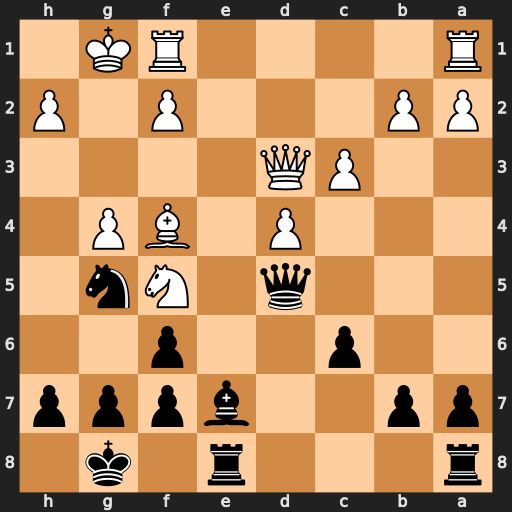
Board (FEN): r3r1k1/pp2bppp/2p2p2/3q1Nn1/3P1BP1/2PQ4/PP3P1P/R4RK1
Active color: b
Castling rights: -
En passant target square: -
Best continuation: Nf3+ Qxf3 Qxf3